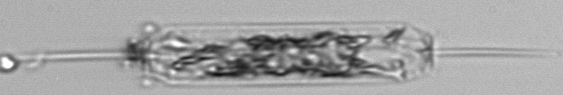
Label: Ditylum_brightwellii